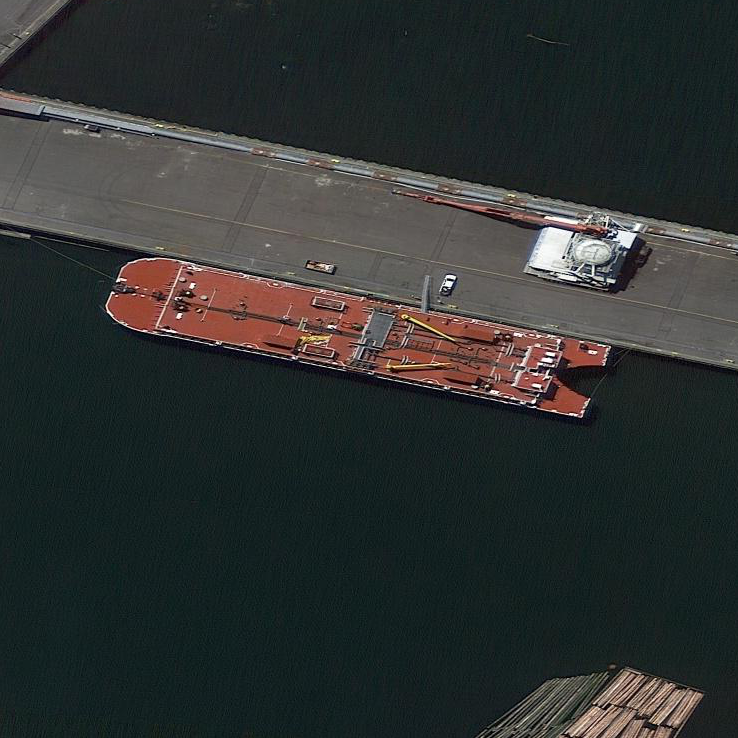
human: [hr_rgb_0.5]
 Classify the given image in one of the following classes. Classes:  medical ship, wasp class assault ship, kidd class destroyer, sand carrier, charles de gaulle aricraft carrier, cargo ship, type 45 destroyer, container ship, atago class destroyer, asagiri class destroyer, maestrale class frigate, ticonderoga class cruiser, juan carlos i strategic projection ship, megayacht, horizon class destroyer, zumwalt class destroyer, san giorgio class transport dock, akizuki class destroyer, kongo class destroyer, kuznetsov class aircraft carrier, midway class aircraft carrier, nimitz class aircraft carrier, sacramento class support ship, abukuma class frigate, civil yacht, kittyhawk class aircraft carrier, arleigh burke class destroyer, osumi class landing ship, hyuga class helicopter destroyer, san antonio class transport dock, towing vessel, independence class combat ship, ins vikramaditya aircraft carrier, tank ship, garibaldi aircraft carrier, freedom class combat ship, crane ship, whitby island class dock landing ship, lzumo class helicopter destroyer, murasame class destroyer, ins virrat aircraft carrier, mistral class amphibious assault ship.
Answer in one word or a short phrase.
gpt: Tank ship